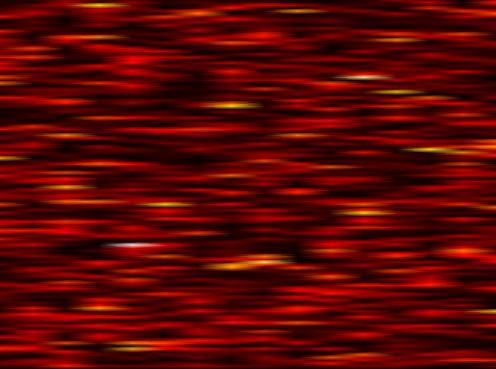
Label: FOFDM